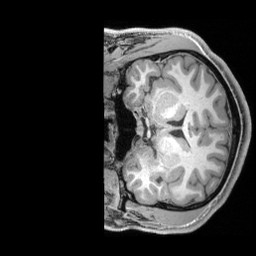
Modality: T1w
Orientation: coronal
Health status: healthy
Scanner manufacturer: siemens
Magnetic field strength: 3 T
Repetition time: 2.4 s
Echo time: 0.00201 s